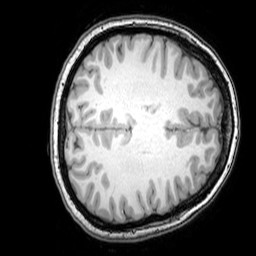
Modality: T1w
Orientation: axial
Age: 24
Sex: female
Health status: healthy
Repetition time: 0.081 s
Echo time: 0.037 s